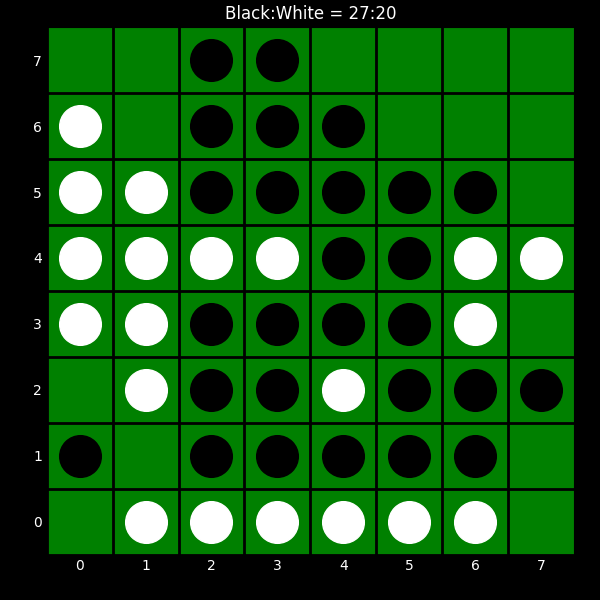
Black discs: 27
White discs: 20